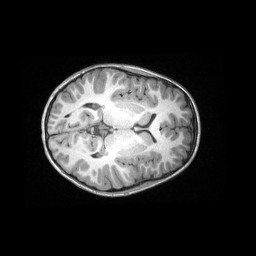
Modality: T1w
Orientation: axial
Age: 10
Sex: female
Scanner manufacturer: siemens
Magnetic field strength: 3 T
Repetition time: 2.4 s
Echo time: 0.00312 s